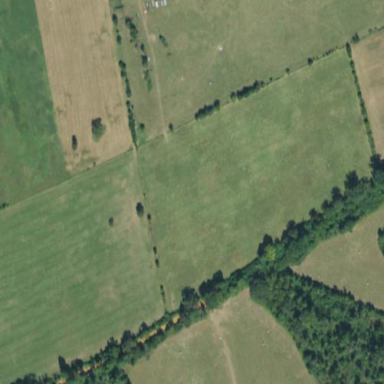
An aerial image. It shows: Agricultural meadow.